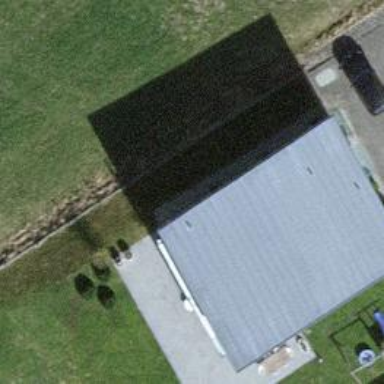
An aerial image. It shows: Detached building.